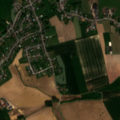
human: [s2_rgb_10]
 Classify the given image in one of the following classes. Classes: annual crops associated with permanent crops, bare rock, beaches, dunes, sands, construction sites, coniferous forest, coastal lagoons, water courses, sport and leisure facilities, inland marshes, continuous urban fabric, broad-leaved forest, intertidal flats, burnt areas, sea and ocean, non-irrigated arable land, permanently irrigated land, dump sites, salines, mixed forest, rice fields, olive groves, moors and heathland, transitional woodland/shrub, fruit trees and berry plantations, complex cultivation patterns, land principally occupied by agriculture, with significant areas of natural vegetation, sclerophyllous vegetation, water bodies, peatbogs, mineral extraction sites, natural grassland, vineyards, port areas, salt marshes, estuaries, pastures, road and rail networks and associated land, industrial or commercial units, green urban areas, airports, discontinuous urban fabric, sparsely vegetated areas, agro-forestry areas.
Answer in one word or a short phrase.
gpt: discontinuous urban fabric, non-irrigated arable land, pastures, complex cultivation patterns, broad-leaved forest